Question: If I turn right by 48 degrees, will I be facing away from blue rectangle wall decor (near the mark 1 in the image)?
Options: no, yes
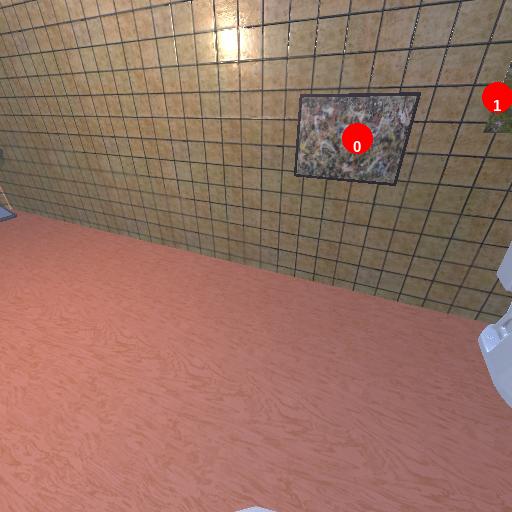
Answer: no